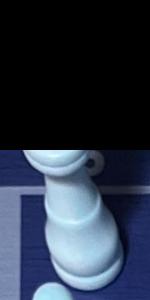
Label: King_White